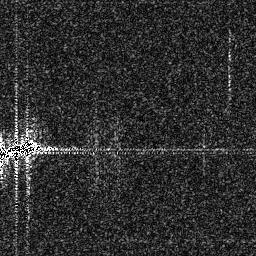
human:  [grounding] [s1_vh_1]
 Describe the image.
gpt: In the satellite image, there is  <ref>1 medium ship </ref> <box>[[0, 52, 15, 63, 0]]</box> located at left.